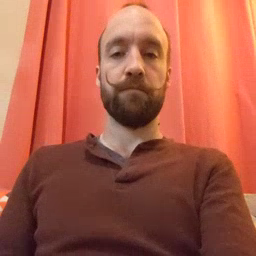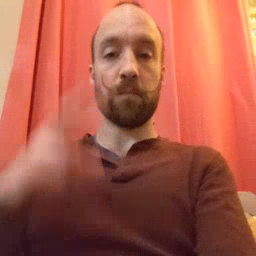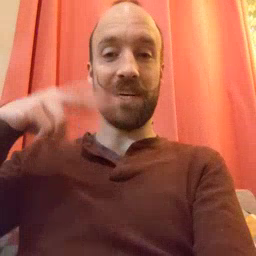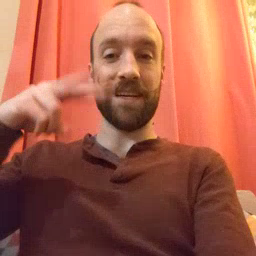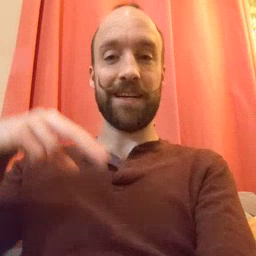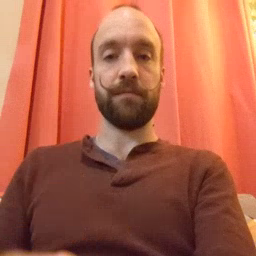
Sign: read